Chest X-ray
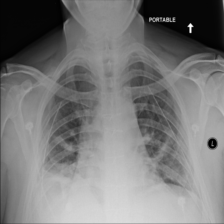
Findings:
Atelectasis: positive
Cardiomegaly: negative
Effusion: negative
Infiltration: negative
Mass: negative
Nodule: negative
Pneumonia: negative
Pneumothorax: negative
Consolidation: negative
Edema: negative
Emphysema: negative
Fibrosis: negative
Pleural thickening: negative
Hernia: negative